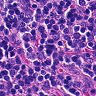
Metastatic tissue present: no